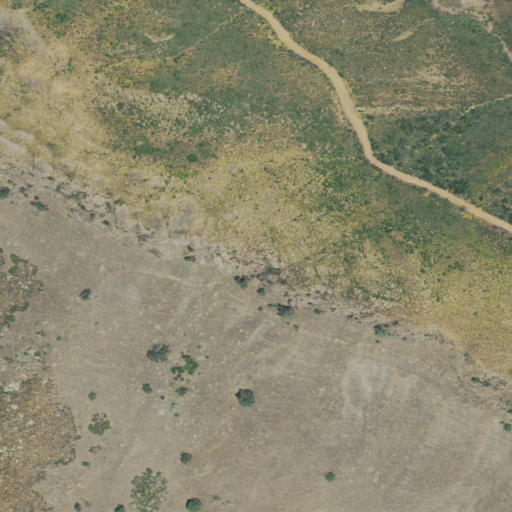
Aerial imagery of ridge(s) in California named Devils Elbow containing grassland and shrub